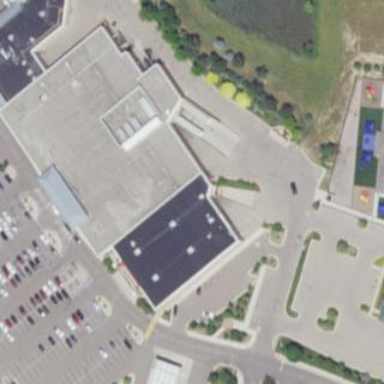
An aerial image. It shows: Retail building.